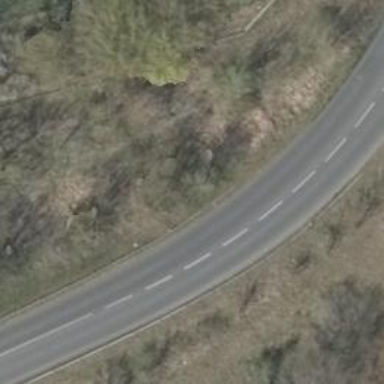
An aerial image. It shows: Unclassified road with asphalt surface.